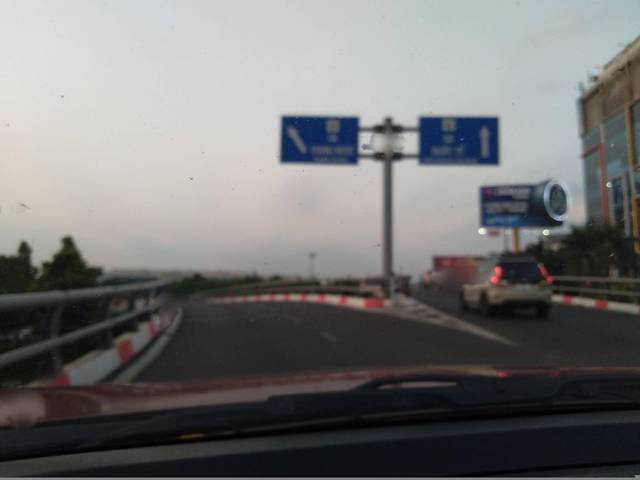
Region: Vietnam
Coordinates: 10.812, 106.665